Question: I know that a servlet container, such as Apache Tomcat, runs in a single instance of the JVM, which means all of its servlets will run in the same process.
I also know that the architecture of the servlet container means each web application exists in its own context, which suggests it is isolated from other web applications.
As depicted here:

Accepting that each web application is isolated, I would expect that you could create 2 copies of an identical web application, change the names and context paths of each (as well as any other relevant configuration), and run them in parallel without one affecting the other. The answers to <URL> appear to support this view.
However, a colleague disagrees based on their experience of attempting just that.
They took a web application and tried to run 2 separate instances (with different names etc) in the same servlet container and experienced issues with the 2 instances conflicting (I'm unable to elaborate more as I wasn't involved in that work).
Based on this, they argue that since the web applications run in the same process space, they can't be isolated and things such as class attributes would end up being inadvertently shared. <URL> appears to suggest the same thing
The two views don't seem to be compatible, so I ask you:
If ,
If ,
and finally, , perhaps scenarios involving resources on the file system, native code, or database connections?
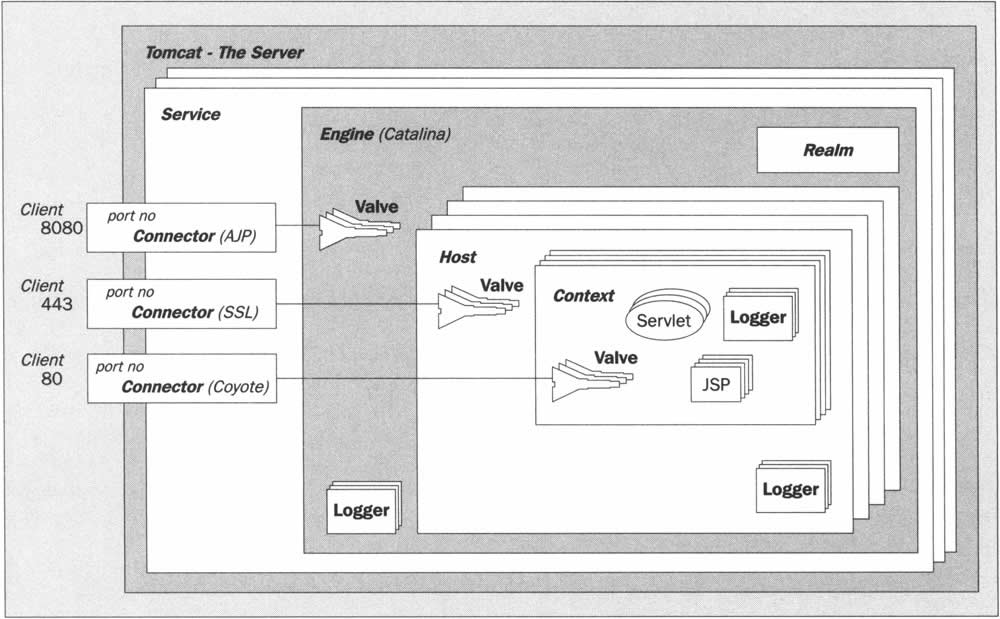
Answer: The short answer is that the servlet container isolates the applications by using a separate classloader for each application - classes loaded by separate classloaders (even when from the same physical class files) are distinct from each other. However, classloaders share a common parent classloader and the container may provide a number of other container-wide resources, so the applications are not completely isolated from each other.
For example, if two applications share some common code by each including the same jar in their war, then each application will load their own instance of the classes from the jar and a static variable (e.g. a singleton) of a class in one application will be distinct from the static variable of the same class in the other application.
Now, take for example, that the applications try to use 'java.util.Logger' (and presumably don't include their own instance of the Logger classes in their war files). Each application's own classloader will not find the class in the war file, so they will defer to their parent classloader, which is probably the shared, container-wide classloader. The parent classloader will load the Logger class and both applications will then be sharing the same Logger class.